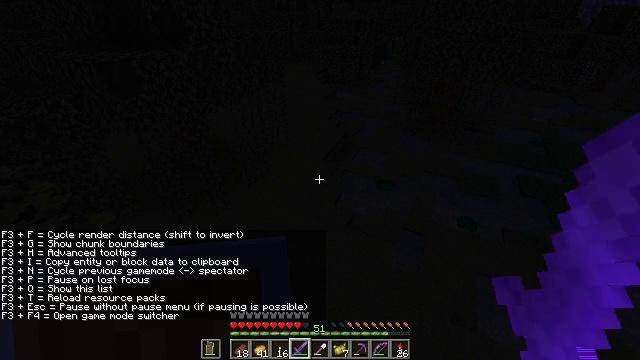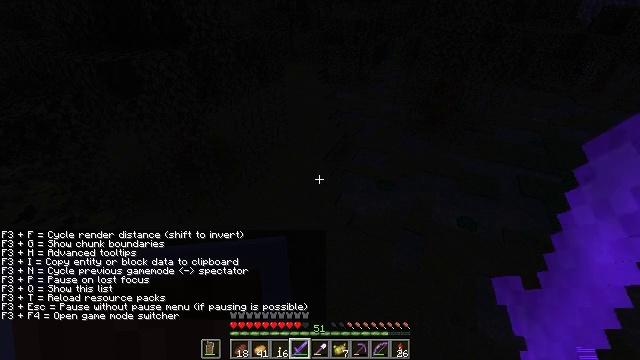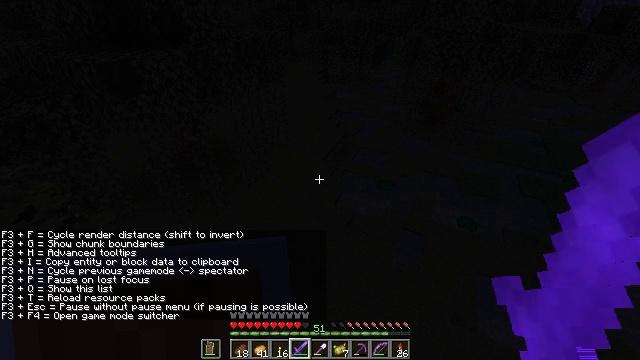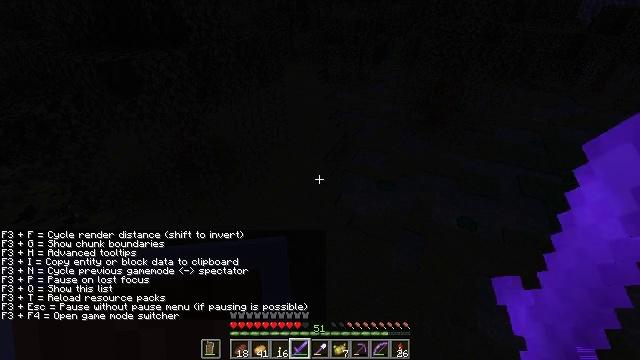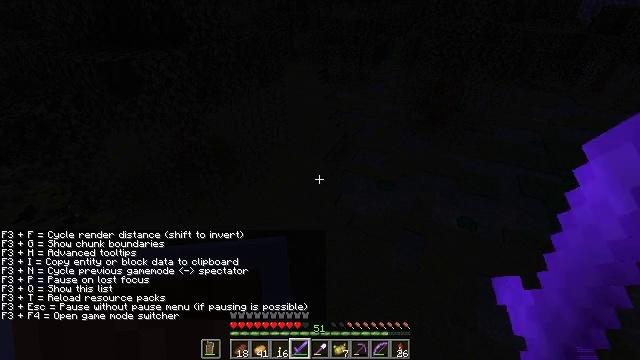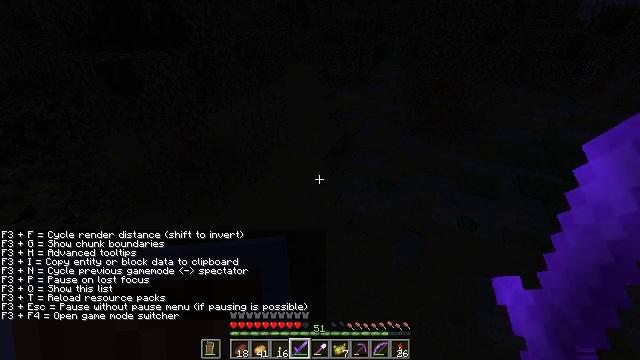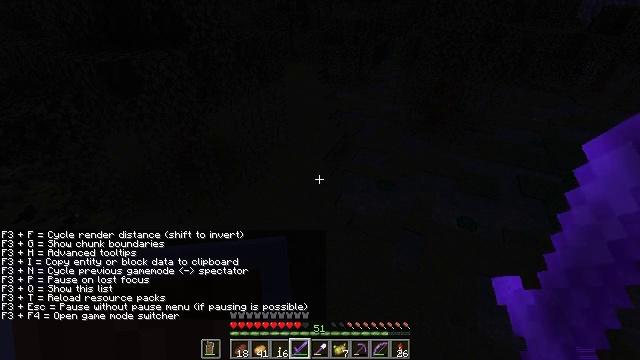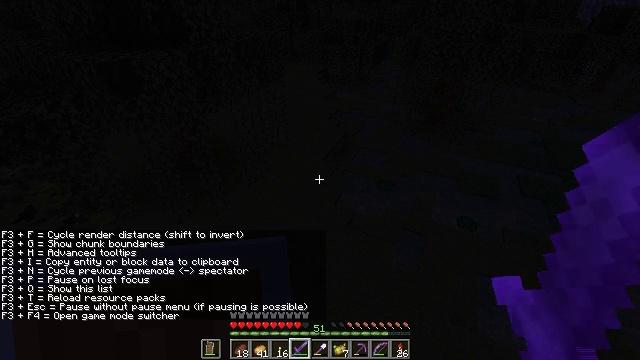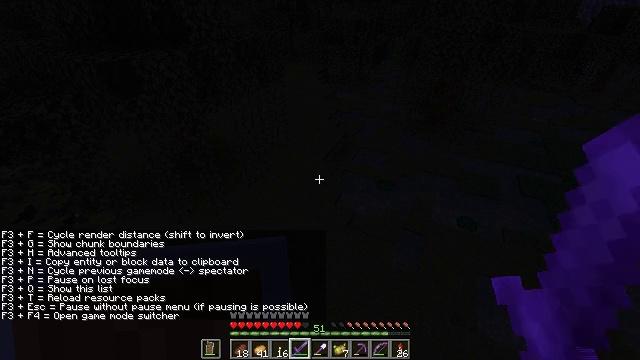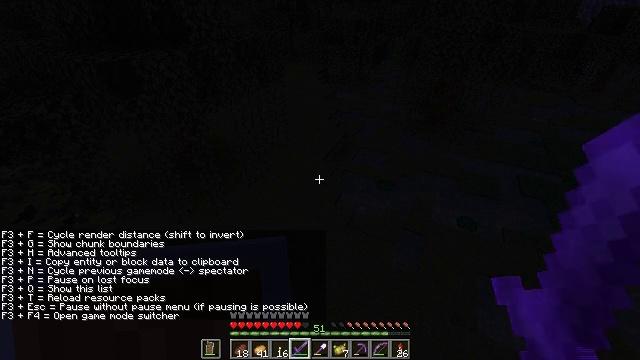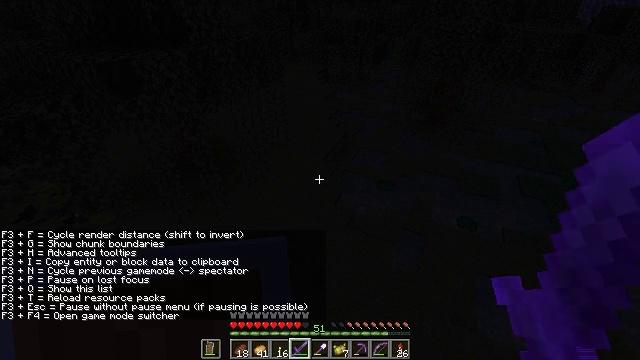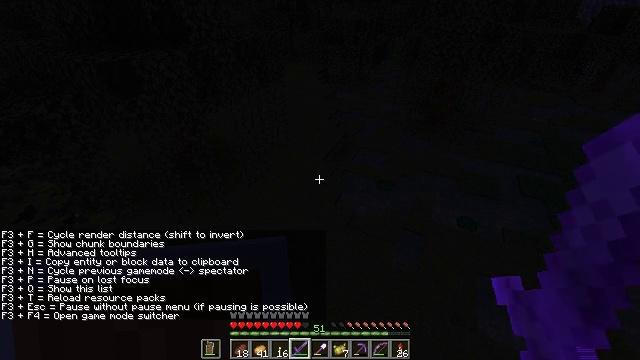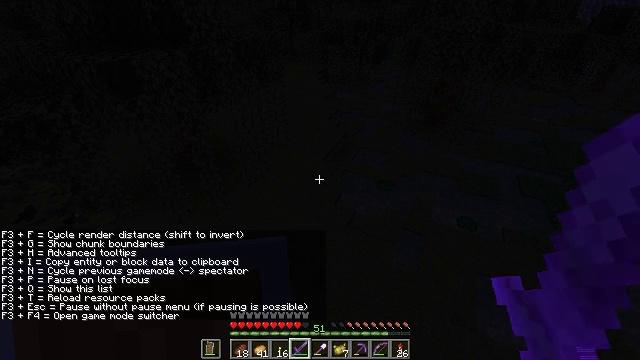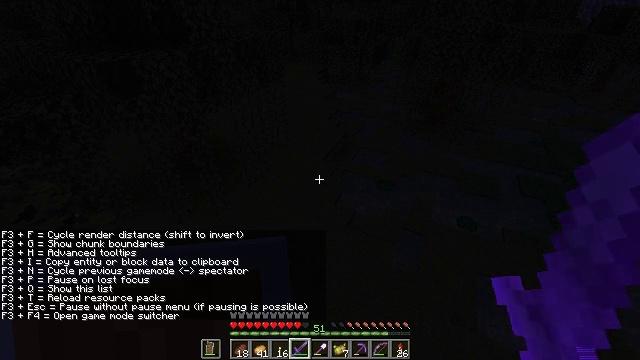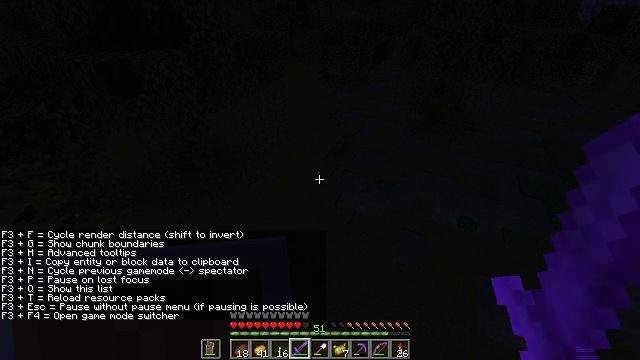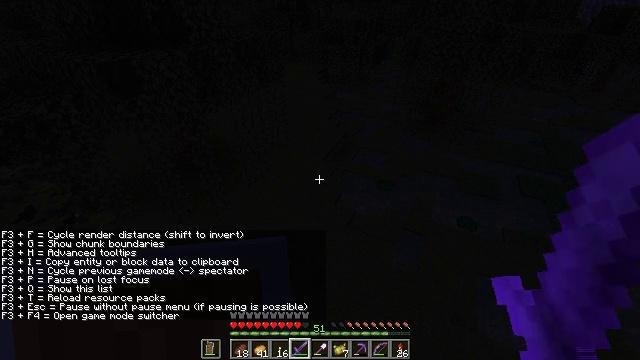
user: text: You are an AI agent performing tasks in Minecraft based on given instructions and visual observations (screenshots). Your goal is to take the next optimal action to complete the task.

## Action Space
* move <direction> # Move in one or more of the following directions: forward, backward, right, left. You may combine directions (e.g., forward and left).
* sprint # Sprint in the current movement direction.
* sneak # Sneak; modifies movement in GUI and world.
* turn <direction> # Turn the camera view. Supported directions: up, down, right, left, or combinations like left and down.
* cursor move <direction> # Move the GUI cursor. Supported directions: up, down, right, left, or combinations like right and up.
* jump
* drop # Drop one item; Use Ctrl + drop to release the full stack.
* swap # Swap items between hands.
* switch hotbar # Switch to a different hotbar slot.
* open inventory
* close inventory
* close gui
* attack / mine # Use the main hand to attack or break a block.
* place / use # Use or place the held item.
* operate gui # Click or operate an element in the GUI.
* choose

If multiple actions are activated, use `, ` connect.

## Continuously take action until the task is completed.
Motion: motion action
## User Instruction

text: Combat the slime.
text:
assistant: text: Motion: no_op
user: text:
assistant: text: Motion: no_op
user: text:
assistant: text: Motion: no_op
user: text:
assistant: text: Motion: no_op
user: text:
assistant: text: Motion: no_op
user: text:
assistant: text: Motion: no_op
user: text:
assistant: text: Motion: no_op
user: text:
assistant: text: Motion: no_op
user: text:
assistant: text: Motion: no_op
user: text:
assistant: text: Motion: no_op
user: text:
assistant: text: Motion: no_op
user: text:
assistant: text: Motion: no_op
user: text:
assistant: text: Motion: no_op
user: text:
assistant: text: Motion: no_op
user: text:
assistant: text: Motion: no_op
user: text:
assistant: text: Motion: no_op
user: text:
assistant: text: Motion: no_op
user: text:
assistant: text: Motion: no_op
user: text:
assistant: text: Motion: no_op
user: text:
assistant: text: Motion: no_op
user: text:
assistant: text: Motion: no_op
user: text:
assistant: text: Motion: no_op
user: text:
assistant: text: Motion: no_op
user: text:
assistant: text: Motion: no_op
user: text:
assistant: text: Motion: no_op
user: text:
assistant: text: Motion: no_op
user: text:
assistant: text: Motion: no_op
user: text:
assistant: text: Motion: no_op
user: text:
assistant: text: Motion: no_op
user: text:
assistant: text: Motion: no_op